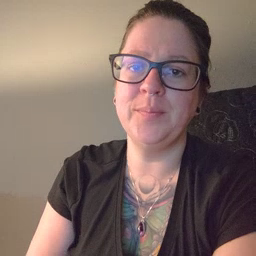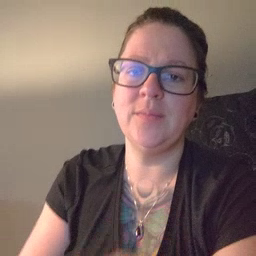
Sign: police